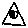
Label: triangle